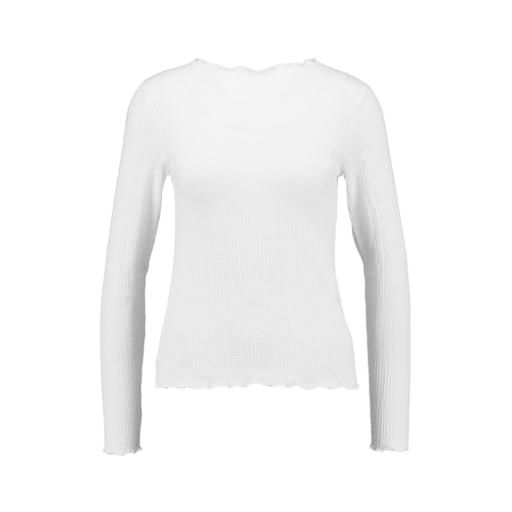
white long-sleeve plissé, white henley long-sleeved ribbed-jersey top, white women's long-sleeve top, white background